Interaction volume radius: 5 \u00c5
Interaction volume height: 20 \u00c5
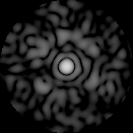
Disorder parameter: 0.7999